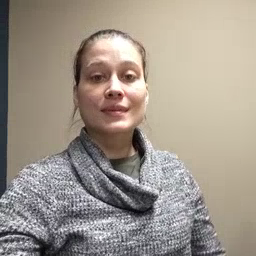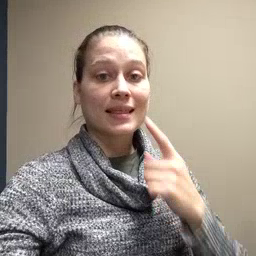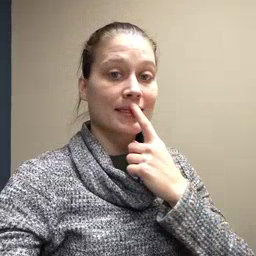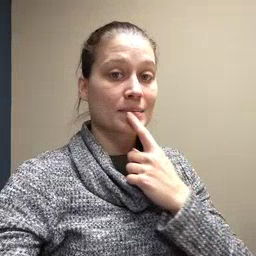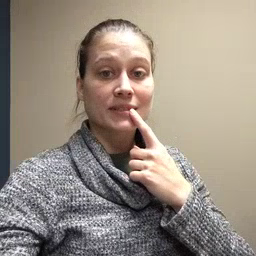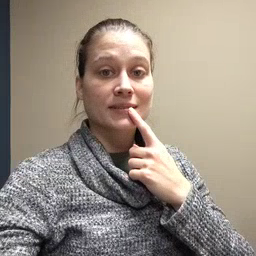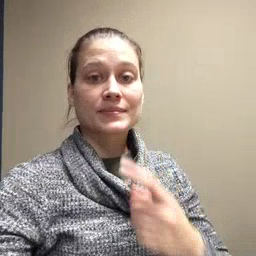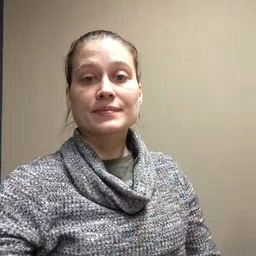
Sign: lips